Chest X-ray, PA view. Patient: 31 years old, sex M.
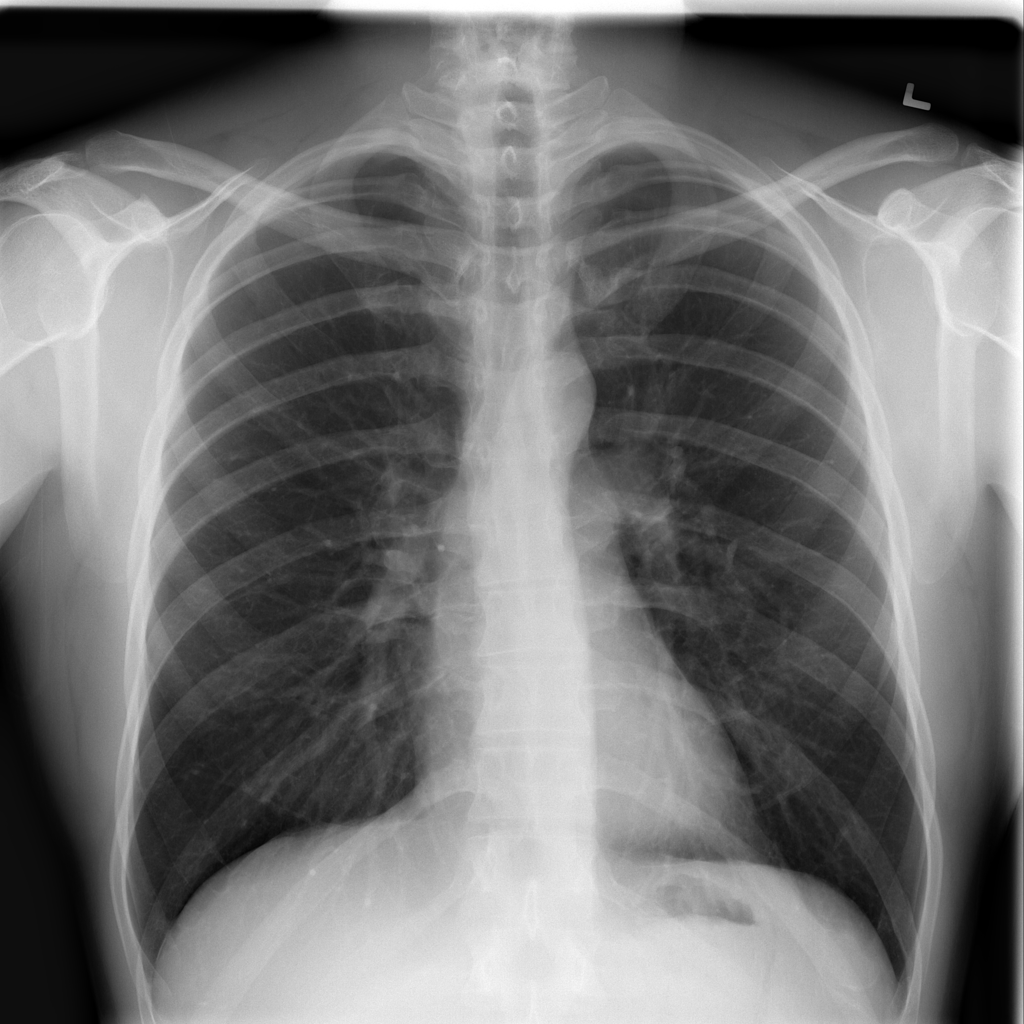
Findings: Infiltration